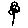
Label: flower